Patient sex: F
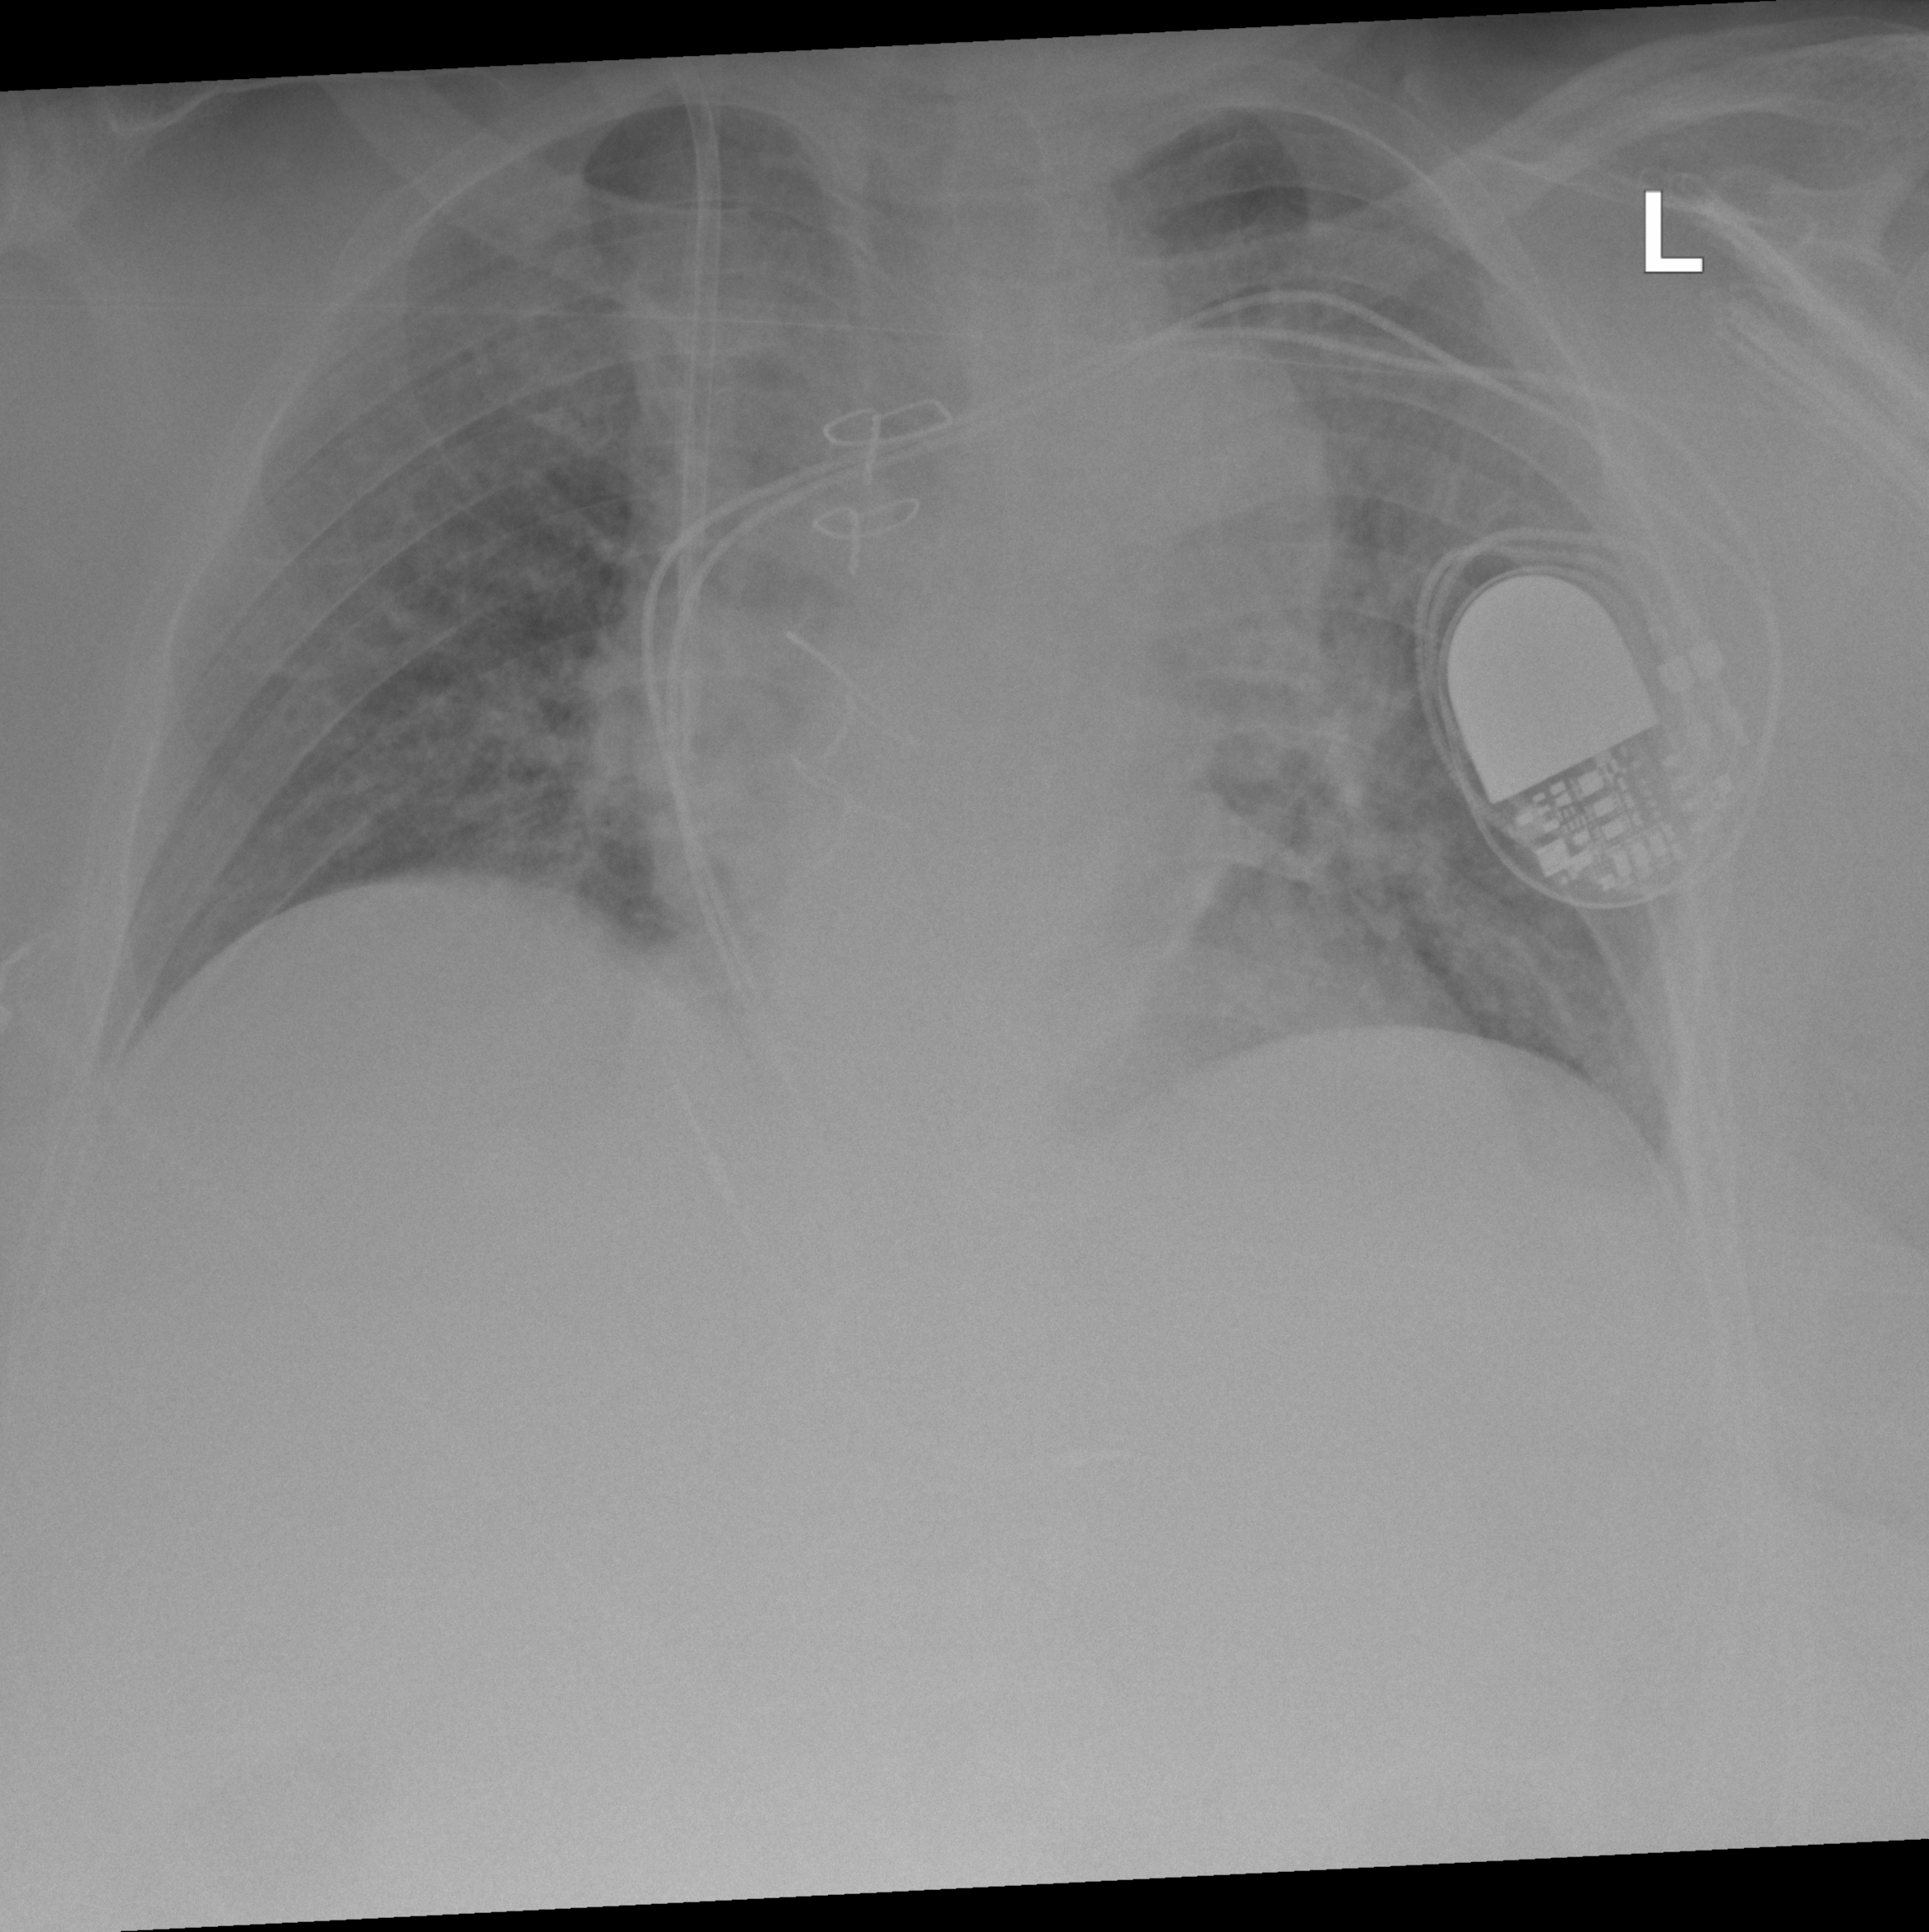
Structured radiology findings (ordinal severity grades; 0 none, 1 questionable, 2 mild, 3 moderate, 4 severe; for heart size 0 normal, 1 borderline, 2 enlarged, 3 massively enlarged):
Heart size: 1
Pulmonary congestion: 2
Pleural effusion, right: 0
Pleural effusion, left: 0
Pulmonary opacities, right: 0
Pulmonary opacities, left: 0
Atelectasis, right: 2
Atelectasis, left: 2